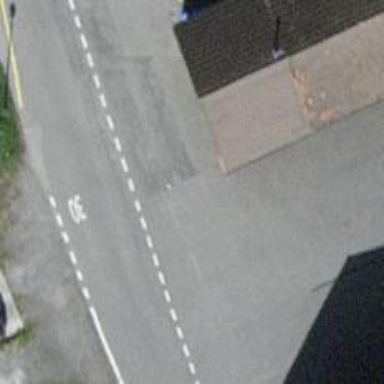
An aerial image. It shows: Bus station.